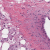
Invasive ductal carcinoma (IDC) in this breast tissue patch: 0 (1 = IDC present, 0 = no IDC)